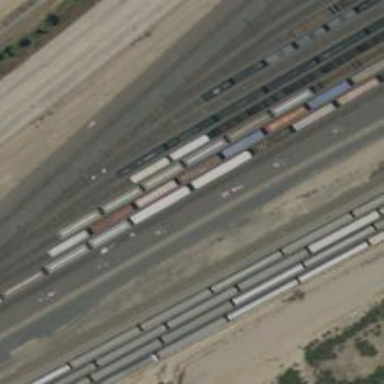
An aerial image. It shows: Railway yard used for servicing trains.